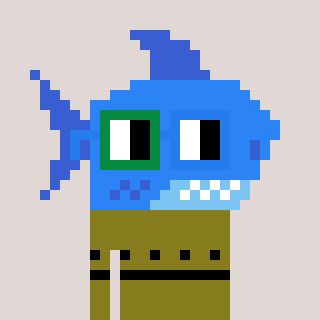
a pixel art character with square green and blue glasses, a shark-shaped head and a gunk-colored body on a warm background